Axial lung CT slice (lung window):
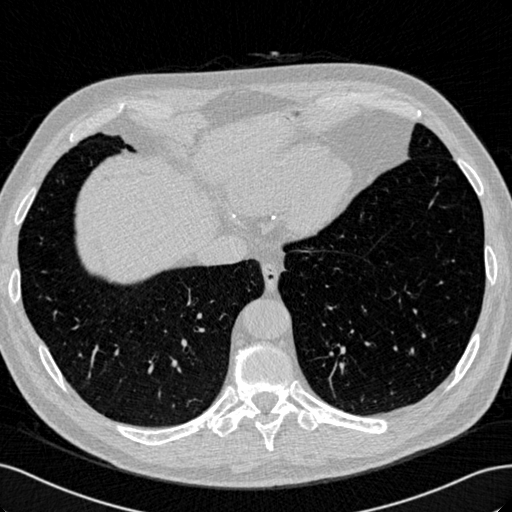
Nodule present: no